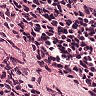
Metastatic tissue present: no